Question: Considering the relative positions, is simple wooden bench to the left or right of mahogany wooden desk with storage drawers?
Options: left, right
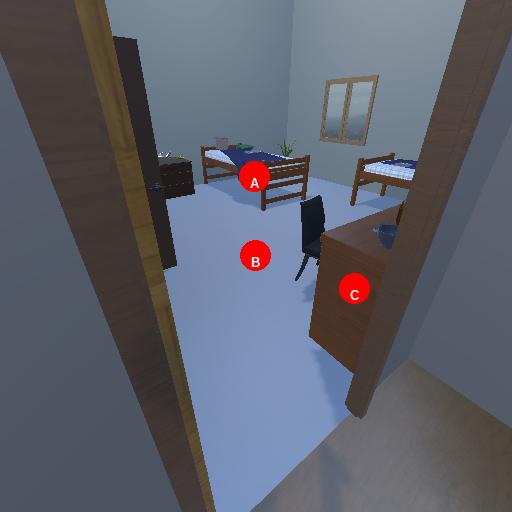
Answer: left